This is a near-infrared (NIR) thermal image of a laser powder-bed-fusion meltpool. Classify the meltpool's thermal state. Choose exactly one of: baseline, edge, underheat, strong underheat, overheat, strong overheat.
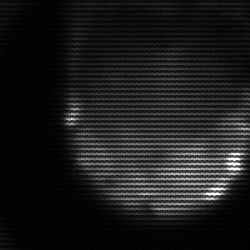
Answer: edge